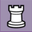
Piece: wR